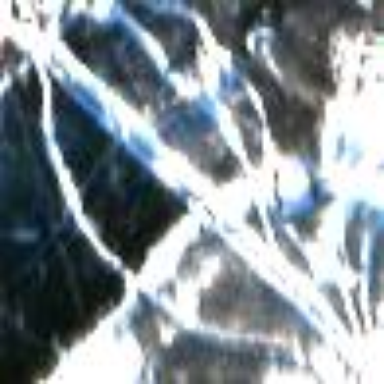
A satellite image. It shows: Piste designated for skiing.